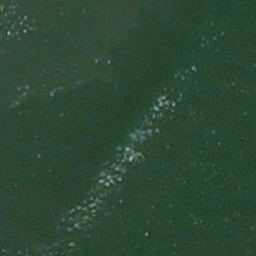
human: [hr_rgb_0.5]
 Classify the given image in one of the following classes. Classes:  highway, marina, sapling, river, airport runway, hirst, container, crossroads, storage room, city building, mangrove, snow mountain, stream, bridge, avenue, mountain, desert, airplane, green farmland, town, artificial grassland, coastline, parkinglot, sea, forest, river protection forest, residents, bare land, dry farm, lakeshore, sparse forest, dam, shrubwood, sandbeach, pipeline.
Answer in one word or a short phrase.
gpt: sea